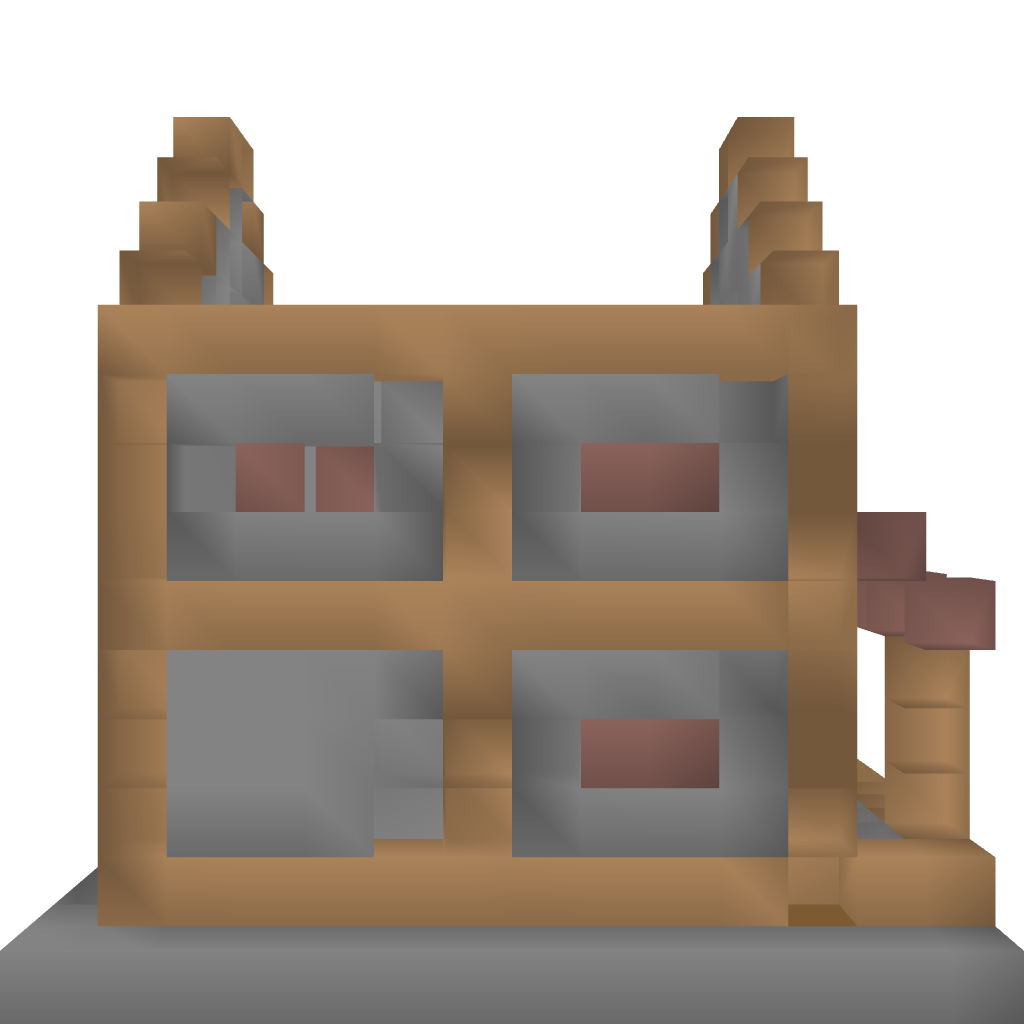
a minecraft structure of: Depository (Bank) bad low quality